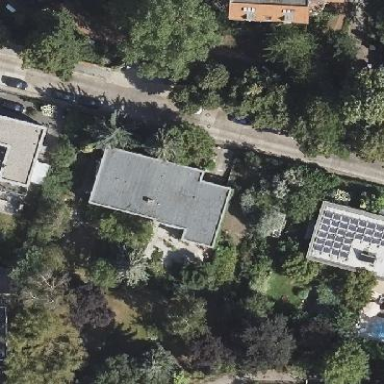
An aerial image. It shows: Detached building.